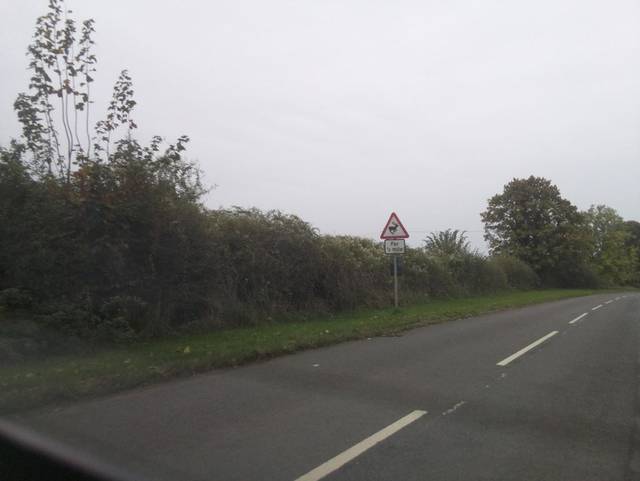
Region: United Kingdom
Coordinates: 52.074, -2.138